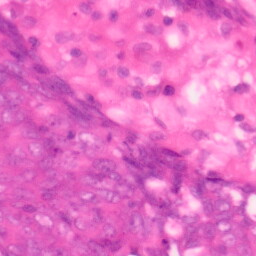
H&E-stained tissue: Colon